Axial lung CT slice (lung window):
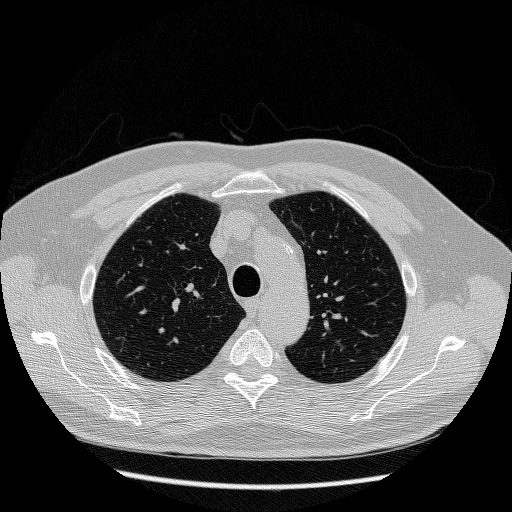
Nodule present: no